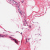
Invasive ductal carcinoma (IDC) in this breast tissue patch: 0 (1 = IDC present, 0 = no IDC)